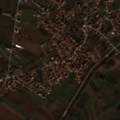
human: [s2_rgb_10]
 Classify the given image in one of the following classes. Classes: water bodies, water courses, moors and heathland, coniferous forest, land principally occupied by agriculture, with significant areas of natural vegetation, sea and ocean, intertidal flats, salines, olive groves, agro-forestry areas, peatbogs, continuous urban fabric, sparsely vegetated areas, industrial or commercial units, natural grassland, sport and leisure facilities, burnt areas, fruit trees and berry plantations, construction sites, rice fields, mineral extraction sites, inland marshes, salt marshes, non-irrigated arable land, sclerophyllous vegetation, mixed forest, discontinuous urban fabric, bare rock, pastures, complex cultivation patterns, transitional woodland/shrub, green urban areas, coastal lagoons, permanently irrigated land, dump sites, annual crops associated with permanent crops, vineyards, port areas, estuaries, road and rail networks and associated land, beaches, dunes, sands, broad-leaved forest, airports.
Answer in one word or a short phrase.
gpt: discontinuous urban fabric, non-irrigated arable land, complex cultivation patterns